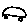
Label: car